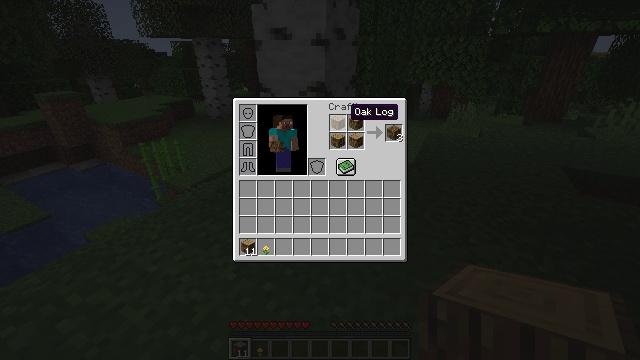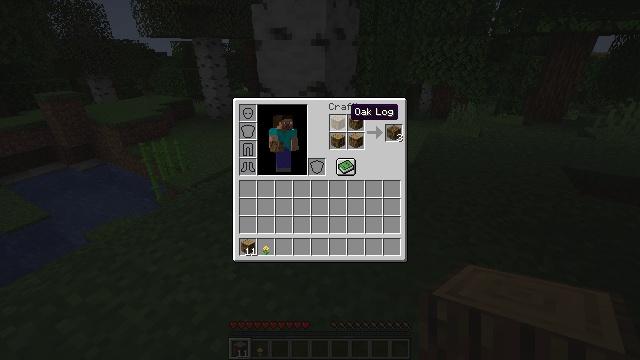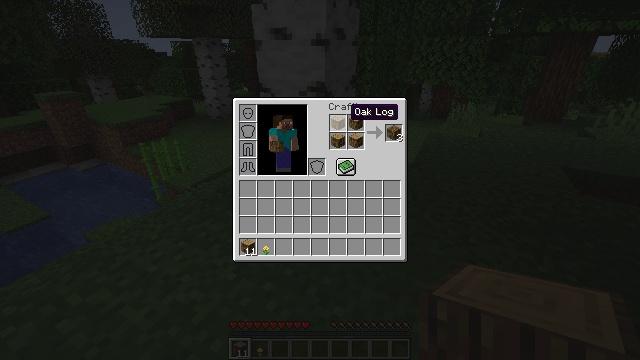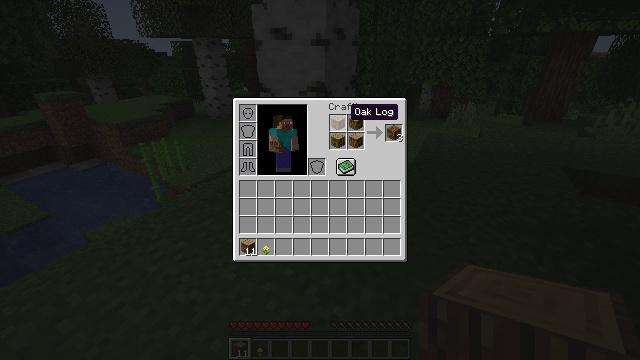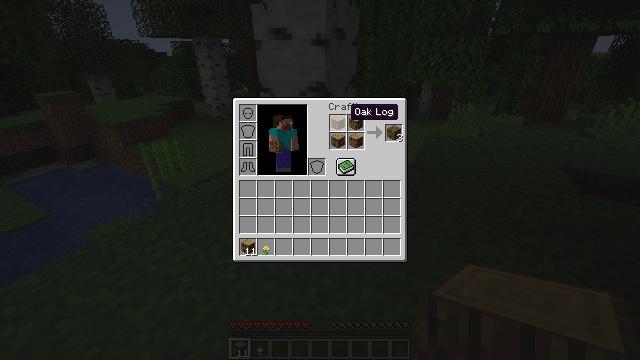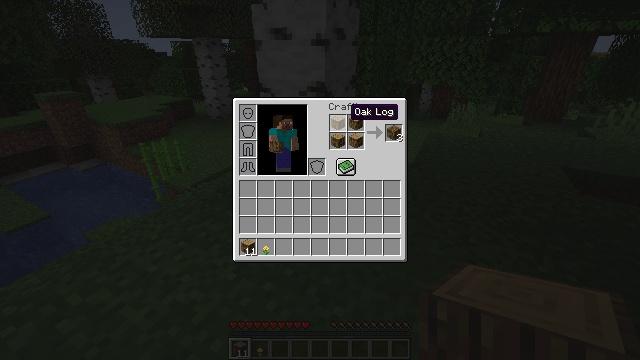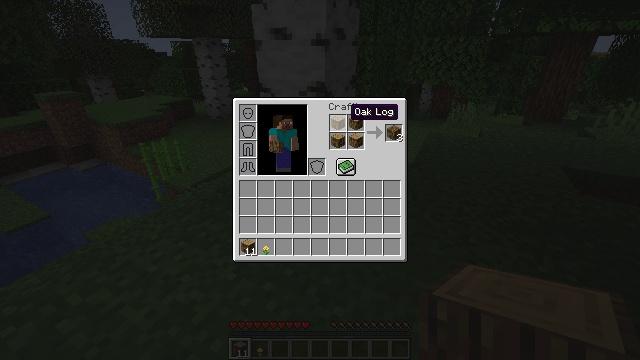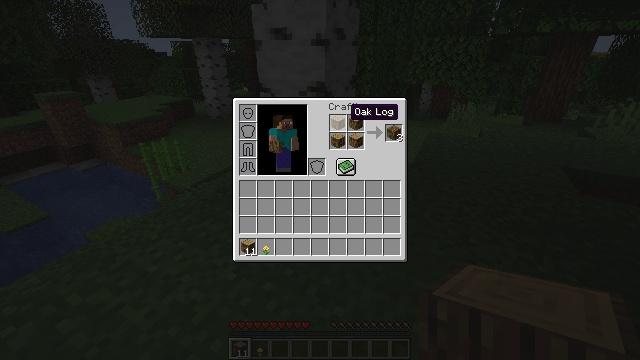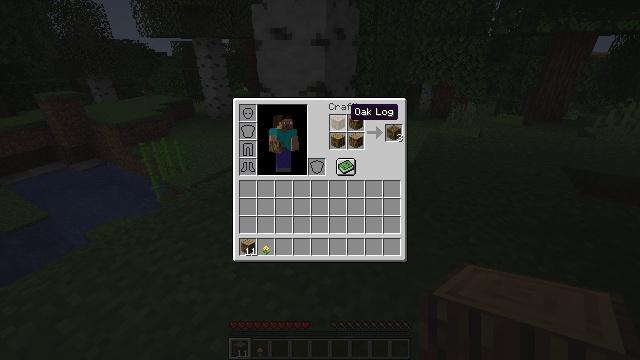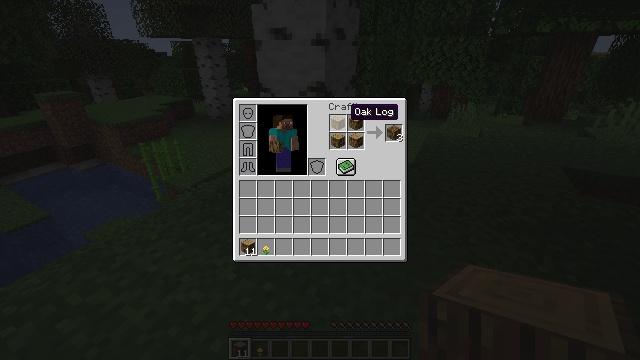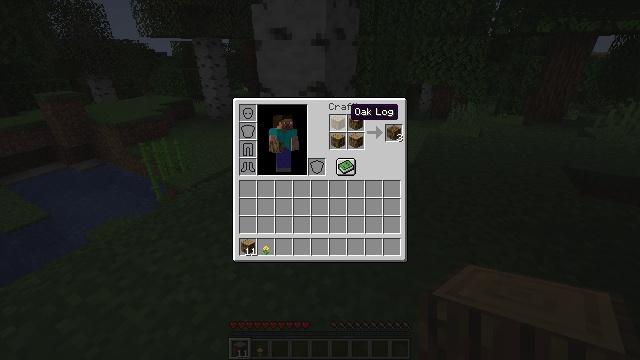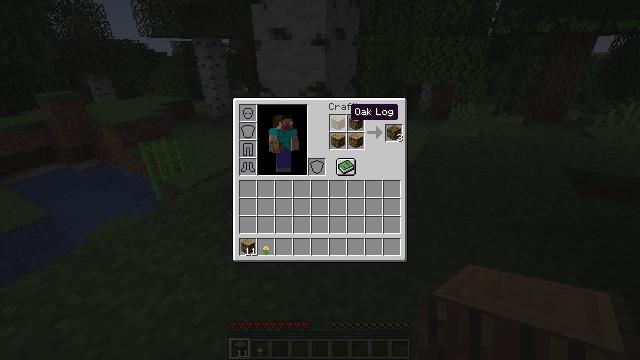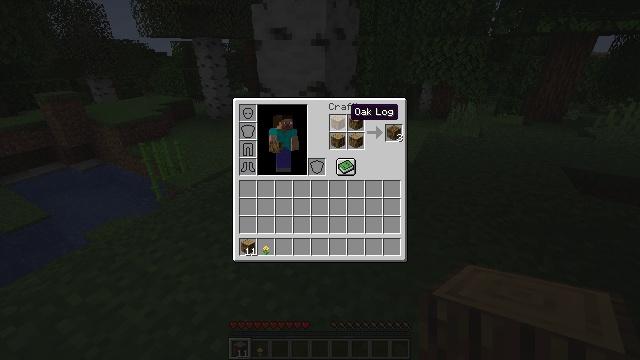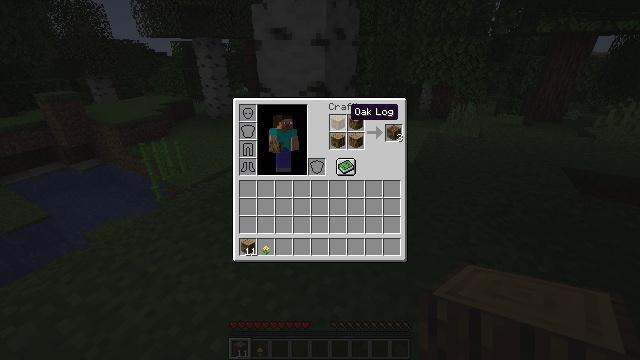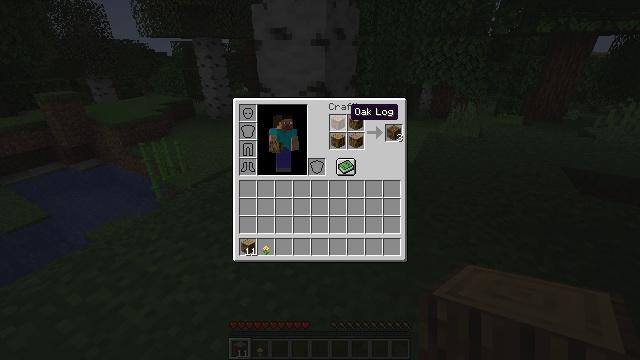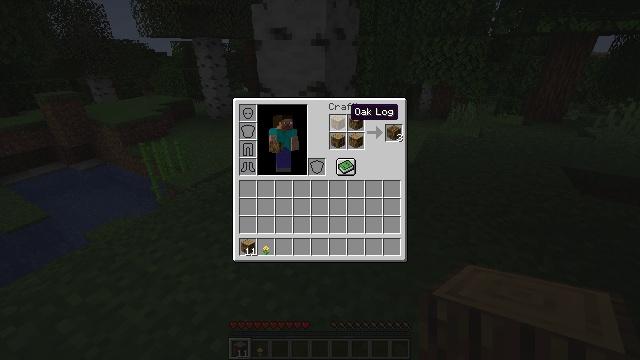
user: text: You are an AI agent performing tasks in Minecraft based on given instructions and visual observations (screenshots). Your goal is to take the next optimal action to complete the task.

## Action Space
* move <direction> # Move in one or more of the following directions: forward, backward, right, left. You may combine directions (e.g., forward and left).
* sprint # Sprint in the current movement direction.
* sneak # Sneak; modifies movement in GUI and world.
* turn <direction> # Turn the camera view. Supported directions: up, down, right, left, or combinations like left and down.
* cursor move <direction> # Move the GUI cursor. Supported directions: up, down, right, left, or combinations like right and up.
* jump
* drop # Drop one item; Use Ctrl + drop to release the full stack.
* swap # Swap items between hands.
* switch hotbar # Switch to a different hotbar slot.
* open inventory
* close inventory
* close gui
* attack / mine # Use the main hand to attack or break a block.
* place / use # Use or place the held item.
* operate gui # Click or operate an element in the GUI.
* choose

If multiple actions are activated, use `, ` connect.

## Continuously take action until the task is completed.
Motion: motion action
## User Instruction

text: Obtain oak wood from logs.
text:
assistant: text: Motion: no_op
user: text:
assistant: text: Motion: no_op
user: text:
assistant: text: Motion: no_op
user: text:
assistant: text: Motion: no_op
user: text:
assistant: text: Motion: no_op
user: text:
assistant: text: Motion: no_op
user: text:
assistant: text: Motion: no_op
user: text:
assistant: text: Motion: no_op
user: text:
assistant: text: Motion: no_op
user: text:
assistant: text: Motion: no_op
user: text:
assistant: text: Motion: no_op
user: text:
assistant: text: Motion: no_op
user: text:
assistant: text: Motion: no_op
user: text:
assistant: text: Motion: no_op
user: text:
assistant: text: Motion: no_op
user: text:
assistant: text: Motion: no_op
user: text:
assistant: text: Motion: no_op
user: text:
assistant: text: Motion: no_op
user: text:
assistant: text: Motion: no_op
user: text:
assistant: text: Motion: no_op
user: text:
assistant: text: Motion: no_op
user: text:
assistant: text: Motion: no_op
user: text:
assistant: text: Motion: no_op
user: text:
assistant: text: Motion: no_op
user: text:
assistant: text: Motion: no_op
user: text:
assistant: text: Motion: no_op
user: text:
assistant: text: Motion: no_op
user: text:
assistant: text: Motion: no_op
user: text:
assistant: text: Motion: no_op
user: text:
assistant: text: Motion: no_op